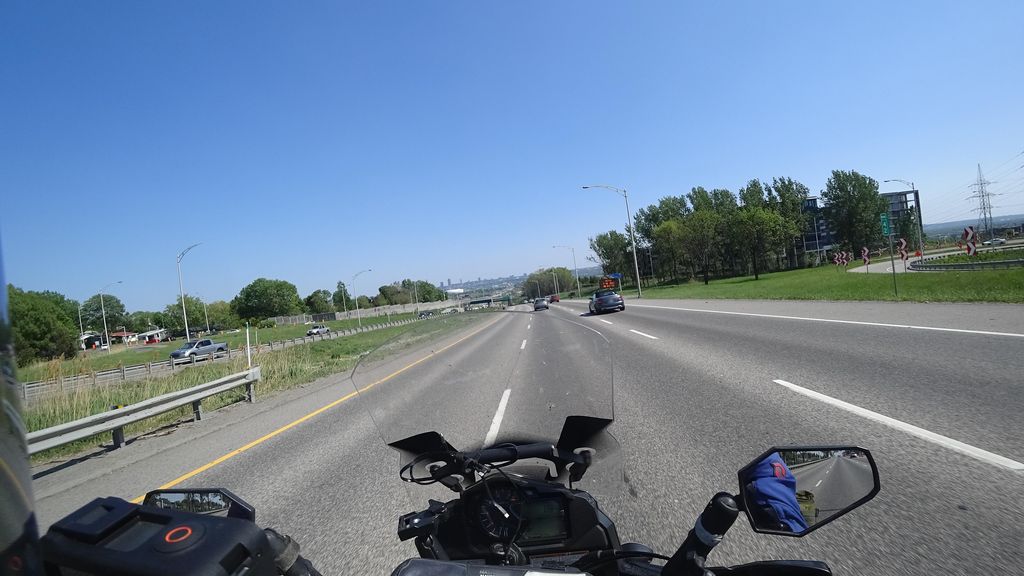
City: quebec_city